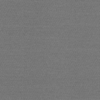
Label: dusty